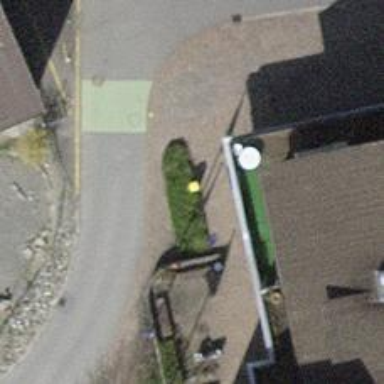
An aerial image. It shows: Post box.